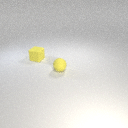
small yellow rubber sphere in front of small yellow rubber cube